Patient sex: M
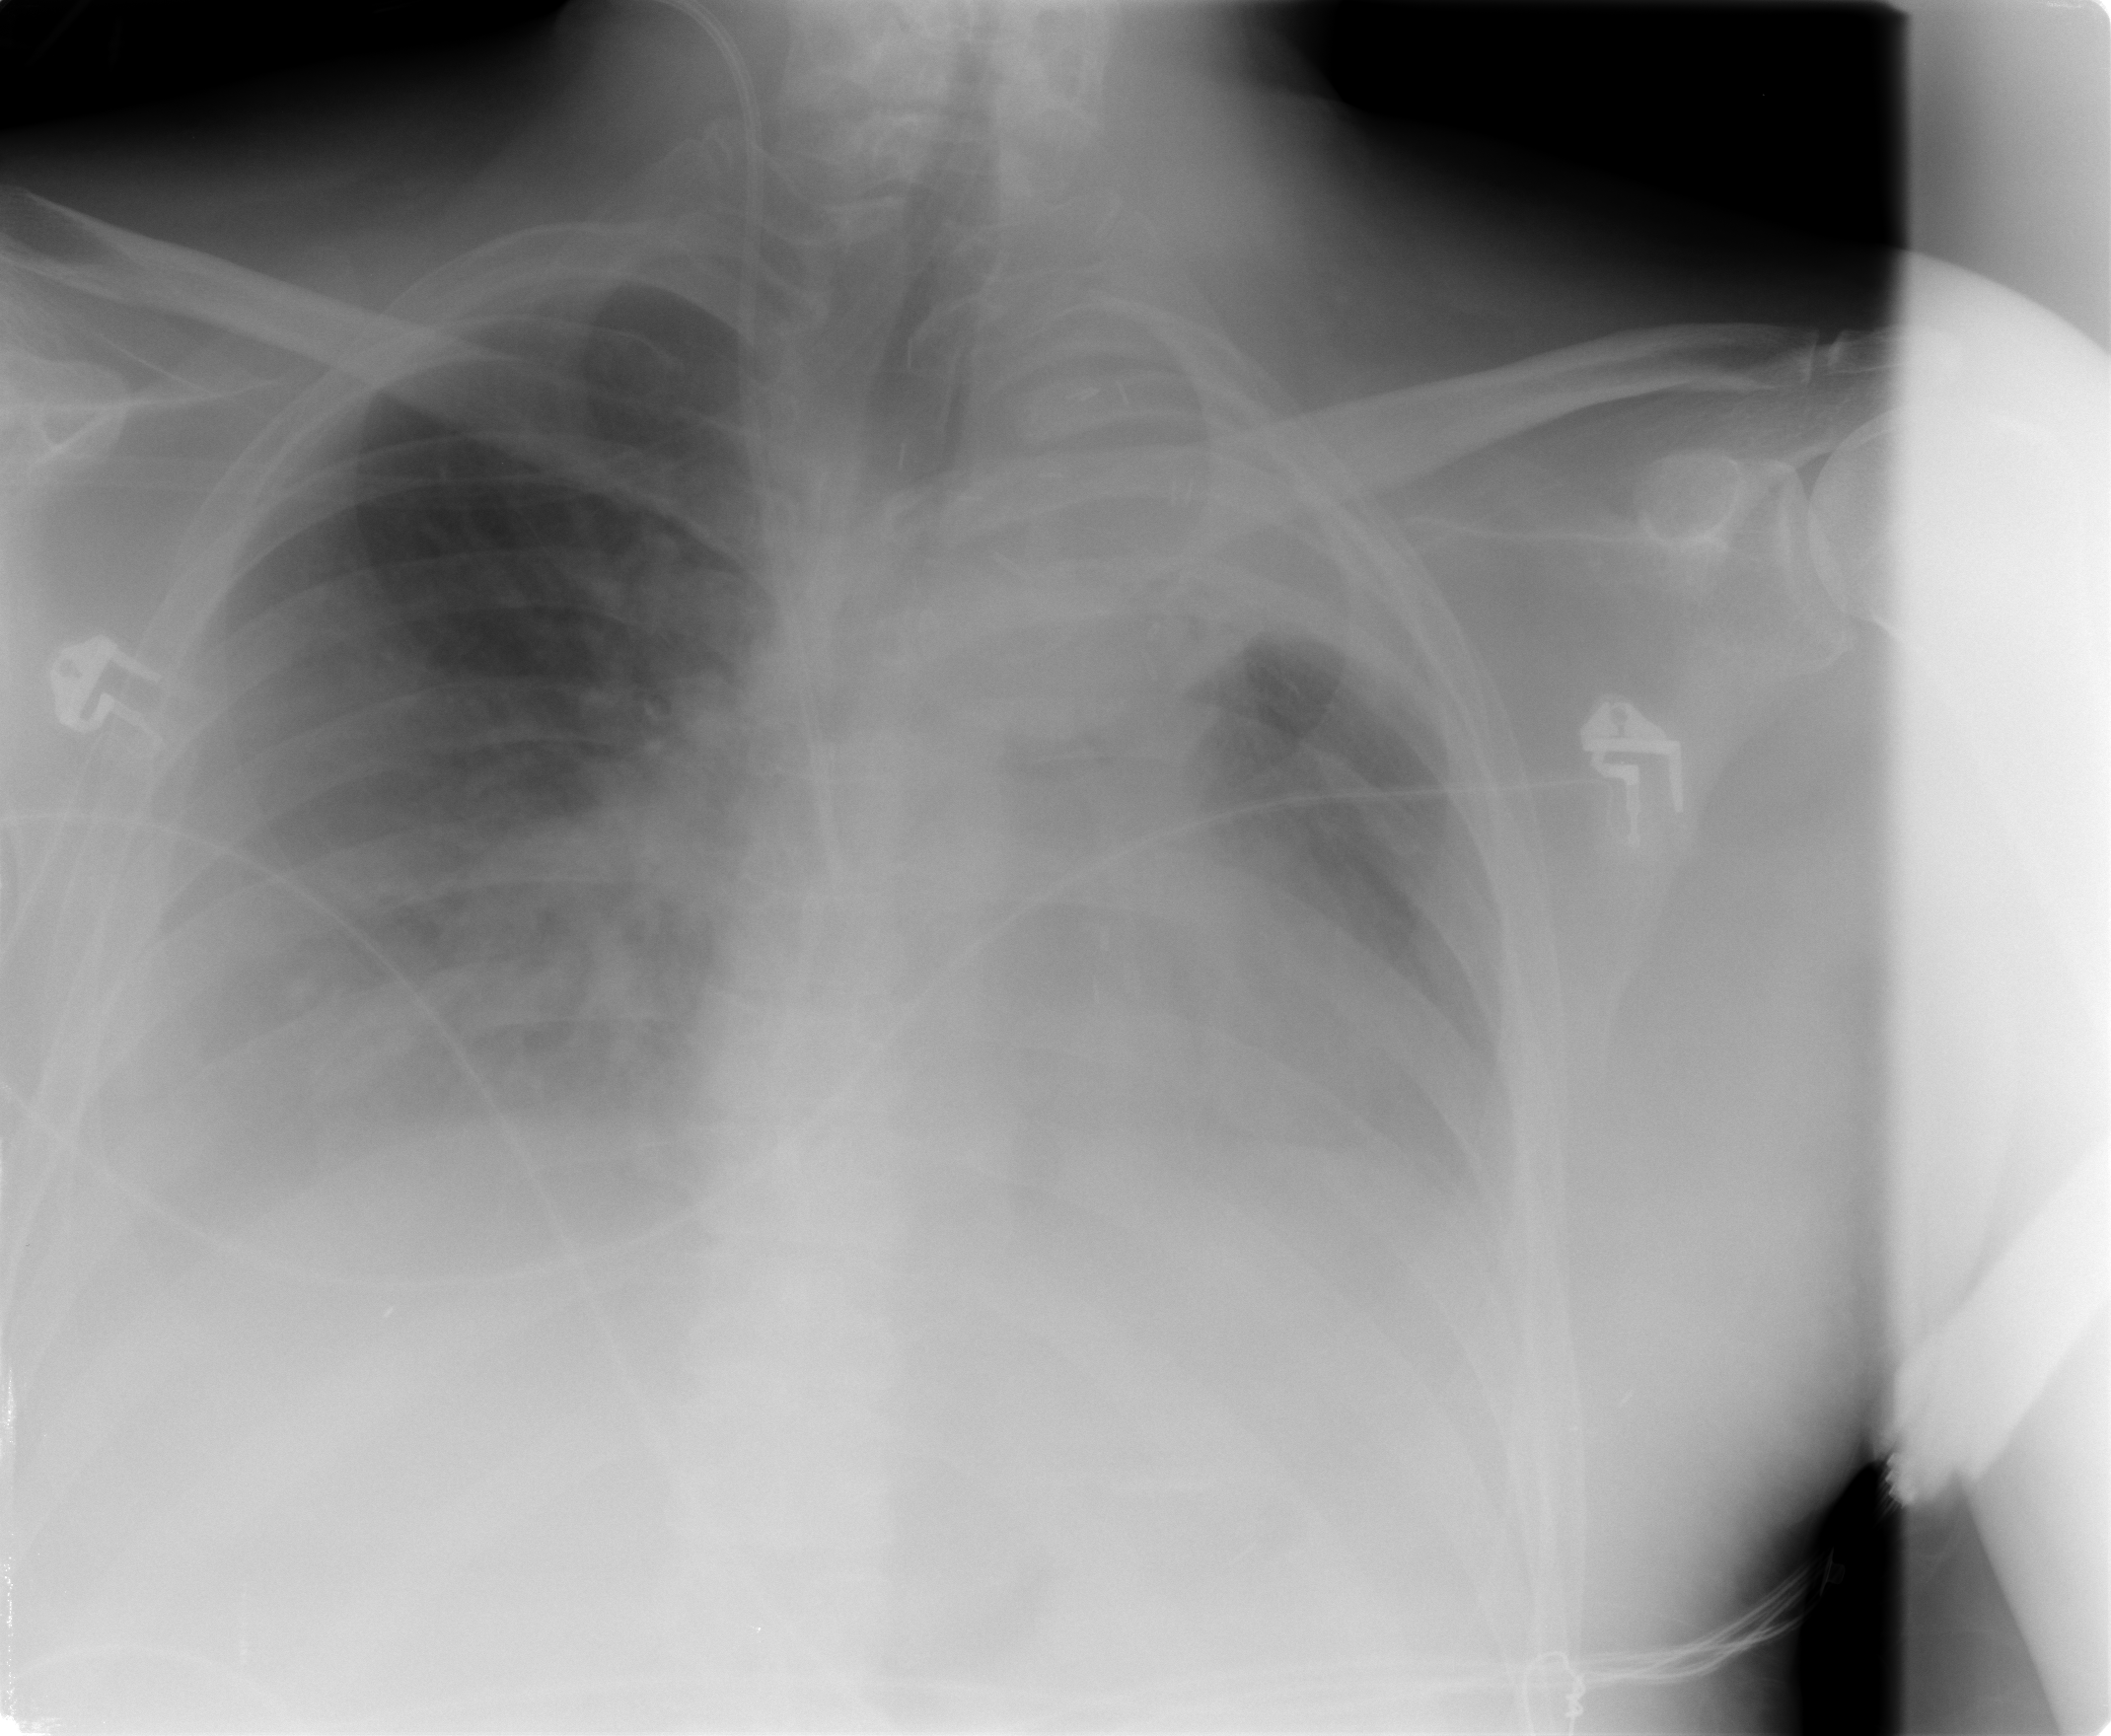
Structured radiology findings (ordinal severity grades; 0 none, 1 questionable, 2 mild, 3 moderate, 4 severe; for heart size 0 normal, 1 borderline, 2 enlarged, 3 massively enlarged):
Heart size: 0
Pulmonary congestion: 0
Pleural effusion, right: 2
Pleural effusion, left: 3
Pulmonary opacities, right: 2
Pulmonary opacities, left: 0
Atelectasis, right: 0
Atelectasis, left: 2